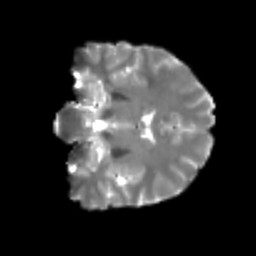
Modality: T2w
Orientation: coronal
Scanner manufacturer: siemens
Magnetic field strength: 3 T
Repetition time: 4 s
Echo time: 0.0594 s